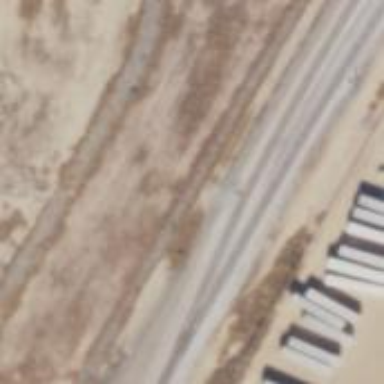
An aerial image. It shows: Wedge used for railway derailment.